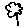
Label: flower